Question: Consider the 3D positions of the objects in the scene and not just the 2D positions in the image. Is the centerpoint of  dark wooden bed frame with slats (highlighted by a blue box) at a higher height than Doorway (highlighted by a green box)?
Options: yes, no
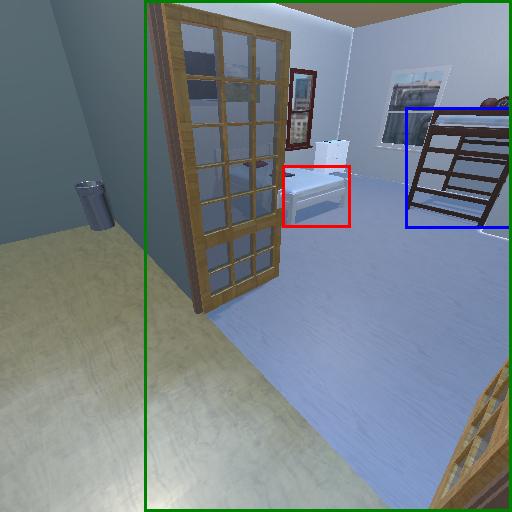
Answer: yes